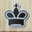
Piece: bK